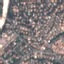
Label: Residential